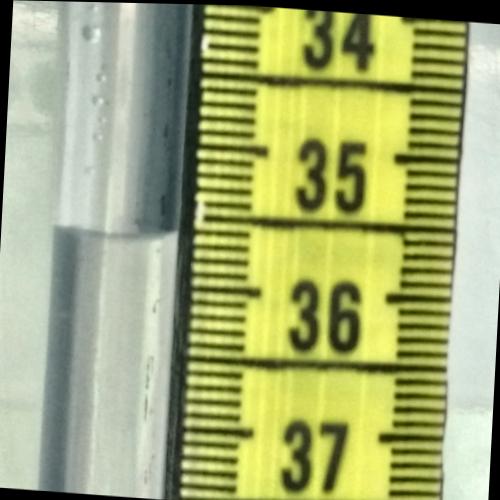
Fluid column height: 35.6 cm